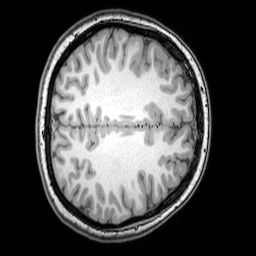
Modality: T1w
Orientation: axial
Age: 23
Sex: female
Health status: healthy
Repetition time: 0.081 s
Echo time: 0.037 s